Interaction volume radius: 10 \u00c5
Interaction volume height: 10 \u00c5
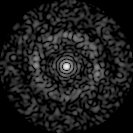
Disorder parameter: 0.8553